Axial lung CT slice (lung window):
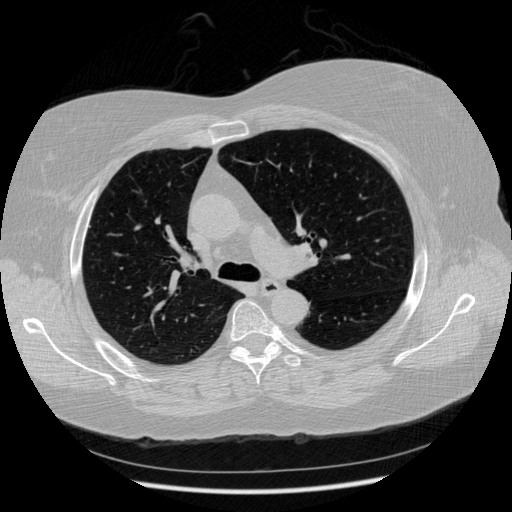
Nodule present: no